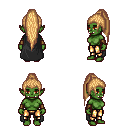
a pixel art fantasy rpg character, female body template, orc, green skin, black cape, gold greaves, light blonde extra-long topknot hairstyle, leather bracers, four views (front, back, left, right), 2x2 character sprite sheet, small pixel art, hard edges, no anti-aliasing